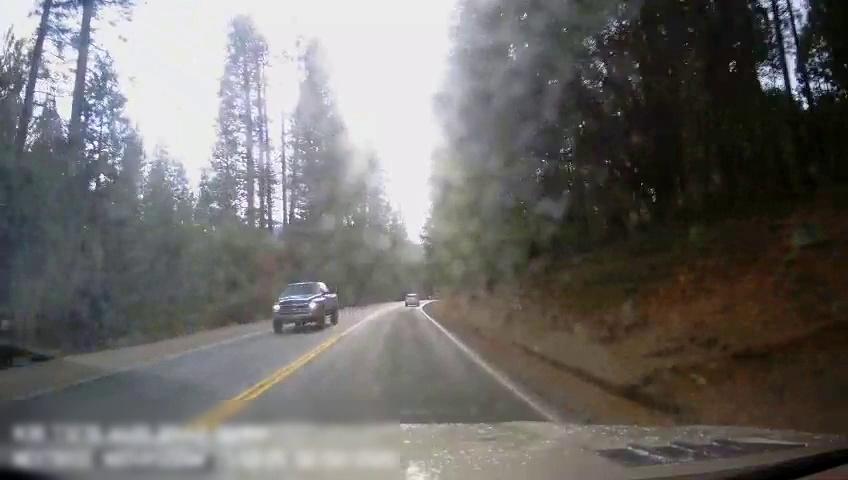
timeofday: Day
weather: Sunny
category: Drivable Space
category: Vehicles | SUV
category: Vehicles | Truck
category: Lanes | Current Lane
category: Lanes | Current Lane
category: Lanes | Opposite Lane
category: Lanes | Opposite Lane